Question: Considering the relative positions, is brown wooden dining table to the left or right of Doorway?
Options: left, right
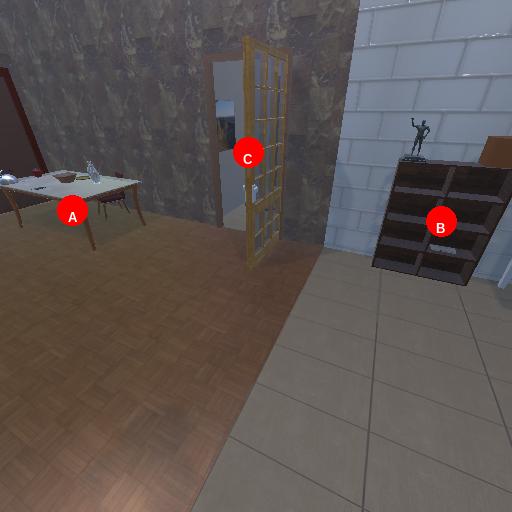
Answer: left